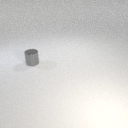
small gray metal cylinder